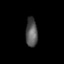
Tissue: skin
Cell type: Epithelial cells
Senescence score: 0.2862
Nuclear area (px): 335
Mean DAPI intensity: 85.236